Interaction volume radius: 5 \u00c5
Interaction volume height: 30 \u00c5
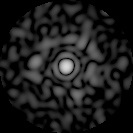
Disorder parameter: 0.8489